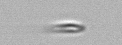
Label: flagellate_morphotype3